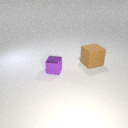
large brown rubber cube to the right of small purple metal cube